如图所示，在平面直角坐标系中，直线 $AB$ 经过点 $A(-3,0)$、$B(0,m)(m>0)$，过 $B$ 作 $BM \perp AB$ 交 $x$ 轴于点 $M(12,0)$。

\noindent (1) 求直线 $AB$ 的解析式；

\noindent (2) 反比例函数 $y = \frac{k_1}{x}$ 的图象与直线 $AB$ 交于第二象限内的点 $C$、$D$ ($BD < BC$)，当 $AD = 2DB$ 时，求 $k_1$ 的值；

\noindent (3) 设线段 $AB$ 的中点为 $E$，过点 $E$ 作 $x$ 轴的垂线，垂足为点 $N$，交反比例函数 $y = \frac{k_2}{x}$ 的图象于点 $F$，分别连接 $OE$、$OF$，当 $\triangle OEF$ 与 $\triangle OBE$ 相似时，求满足条件的所有 $k_2$ 的值。

\vspace{1em}
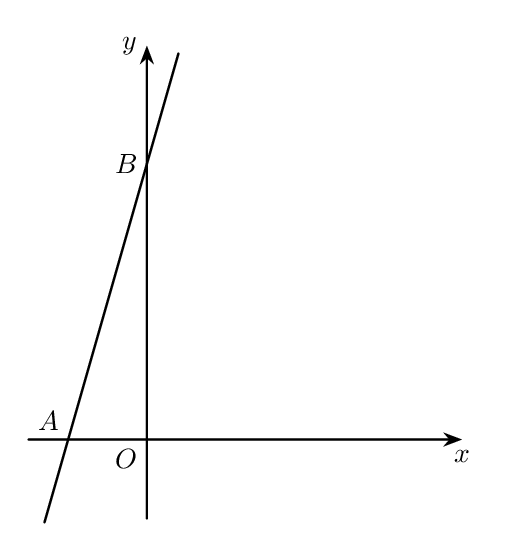
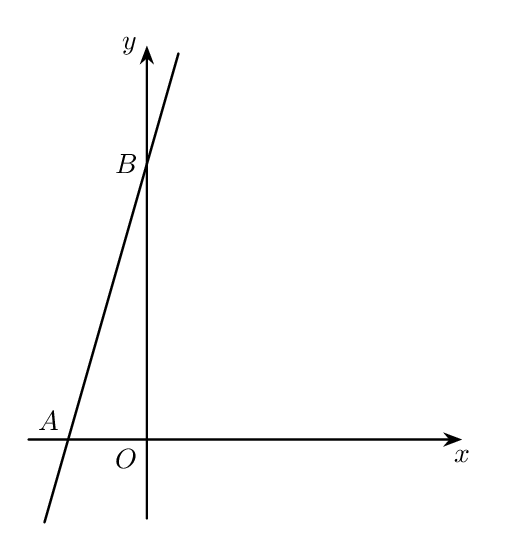
【解答】

\noindent \textbf{【答案】}
\noindent (1) 直线 $AB$ 的解析式为 $y = 2x + 6$
\noindent (2) $k_1 = -4$
\noindent (3) $k_2$ 的值为 $-\frac{27}{16}$ 或 $\frac{9}{2}$

\vspace{1em}

\noindent \textbf{【分析】}
\noindent (1) 根据题意可得 $OA = 3, OB = m, OM = 12$，再证明 $\triangle AOB \sim \triangle BOM$，得到 $\frac{AO}{BO} = \frac{BO}{OM}$，解得 $B(0,6)$，运用待定系数法即可求解；
\noindent (2) 根据勾股定理可得 $AB = 3\sqrt{5}$，则 $BD = \sqrt{5}$，如图所示，过点 $D$ 作 $DG \perp y$ 轴于点 $G$，可证 $\triangle BDG \sim \triangle BAO$，得到 $\frac{BD}{AB} = \frac{DG}{AO} = \frac{BG}{BO}$，解得 $DG = 1, BG = 2$，则 $D(-1,4)$，运用待定系数法即可求解；
\noindent (3) 根据中点坐标可得 $E\left(-\frac{3}{2}, 3\right)$，由直角三角形斜边中线等于斜边一半得到 $OE = BE = AE = \frac{1}{2}AB = \frac{3\sqrt{5}}{2}$，分类讨论：当 $\triangle OEF \sim \triangle OBE$ 时，得 $\frac{OE}{OB} = \frac{EF}{BE}$；当 $\triangle OEF \sim \triangle EBO$ 时，得 $\frac{OE}{BE} = \frac{EF}{OB}$；由相似三角形的性质即可求解。

\vspace{1em}

\noindent \textbf{【详解】}
\noindent (1) 解：$\because A(-3,0), B(0,m), M(12,0)$，
$\therefore OA = 3, OB = m, OM = 12$，
$\because BO \perp AO, BM \perp AB$，
$\therefore \angle OAB + \angle OBA = \angle OBA + \angle OBM = 90^\circ$，
$\therefore \angle OAB = \angle OBM$，且 $\angle AOB = \angle BOM = 90^\circ$，
$\therefore \triangle AOB \sim \triangle BOM$，
$\therefore \frac{AO}{BO} = \frac{BO}{OM}$，
$\therefore \frac{3}{m} = \frac{m}{12}$，即 $m^2 = 36$，
解得，$m_1 = 6, \ m_2 = -6$（不符合题意，舍去），
$\therefore B(0,6)$，
设直线 $AB$ 的解析式为 $y = kx + 6$，
$\therefore -3k + 6 = 0$，
解得，$k = 2$，
$\therefore$ 直线 $AB$ 的解析式为 $y = 2x + 6$；

\noindent (2) 解：$\because OA = 3, OB = 6, \ \angle AOB = 90^\circ$，
$\therefore AB = \sqrt{OA^2 + OB^2} = \sqrt{3^2 + 6^2} = 3\sqrt{5}$，
$\because AD = 2BD, \ AD + BD = AB$，
$\therefore 3BD = 3\sqrt{5}$，
$\therefore BD = \sqrt{5}$，
如图所示，过点 $D$ 作 $DG \perp y$ 轴于点 $G$，

$\therefore DG \parallel AO$，
$\therefore \triangle BDG \sim \triangle BAO$，
$\therefore \frac{BD}{AB} = \frac{DG}{AO} = \frac{BG}{BO}$，
$\therefore \frac{\sqrt{5}}{3\sqrt{5}} = \frac{DG}{3} = \frac{BG}{6}$，
解得，$DG = 1, BG = 2$，
$\therefore OG = OB - BG = 6 - 2 = 4$，
$\therefore D(-1,4)$，
$\because$ 反比例函数 $y = \frac{k_1}{x}$ 的图象与直线 $AB$ 交于第二象限内的点 $C$、$D(BD < BC)$，
$\therefore k_1 = xy = -1 \times 4 = -4$；

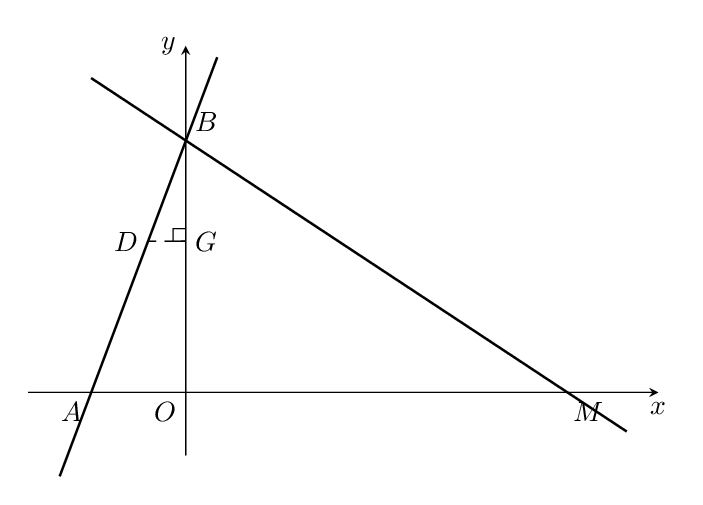
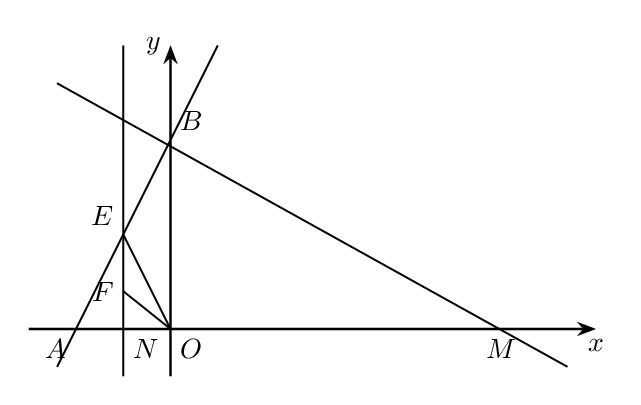
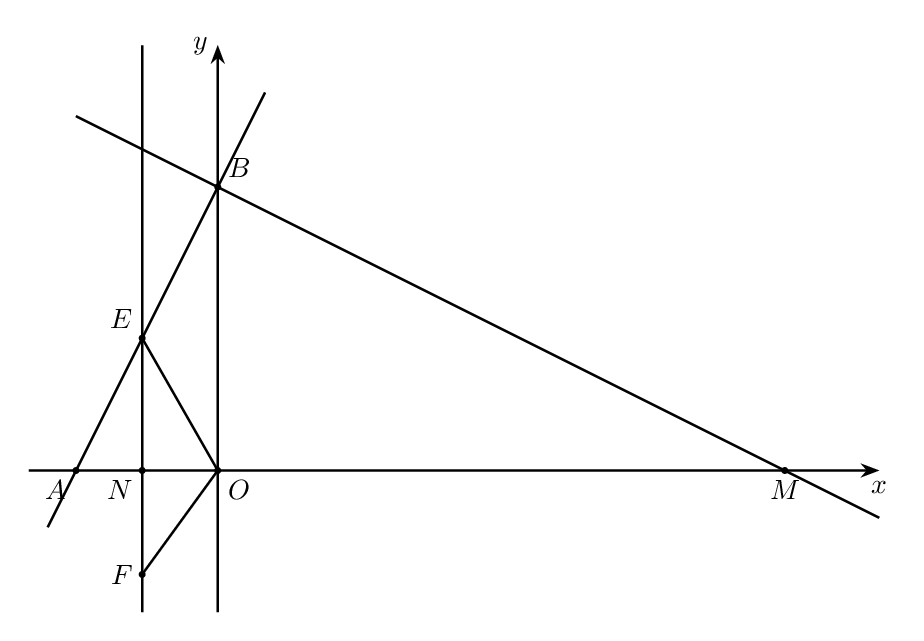